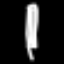
Label: pencil